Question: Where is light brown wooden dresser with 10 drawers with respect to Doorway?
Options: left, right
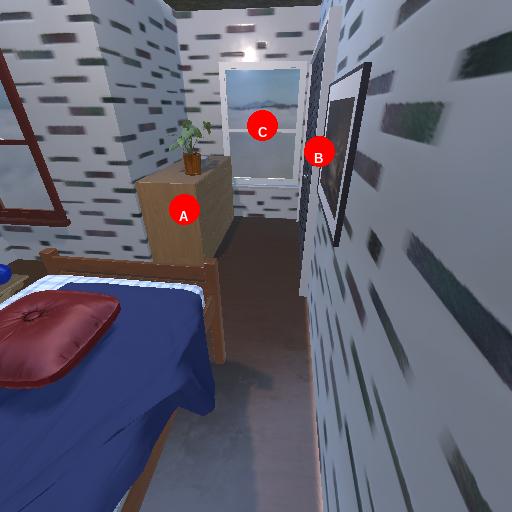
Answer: left